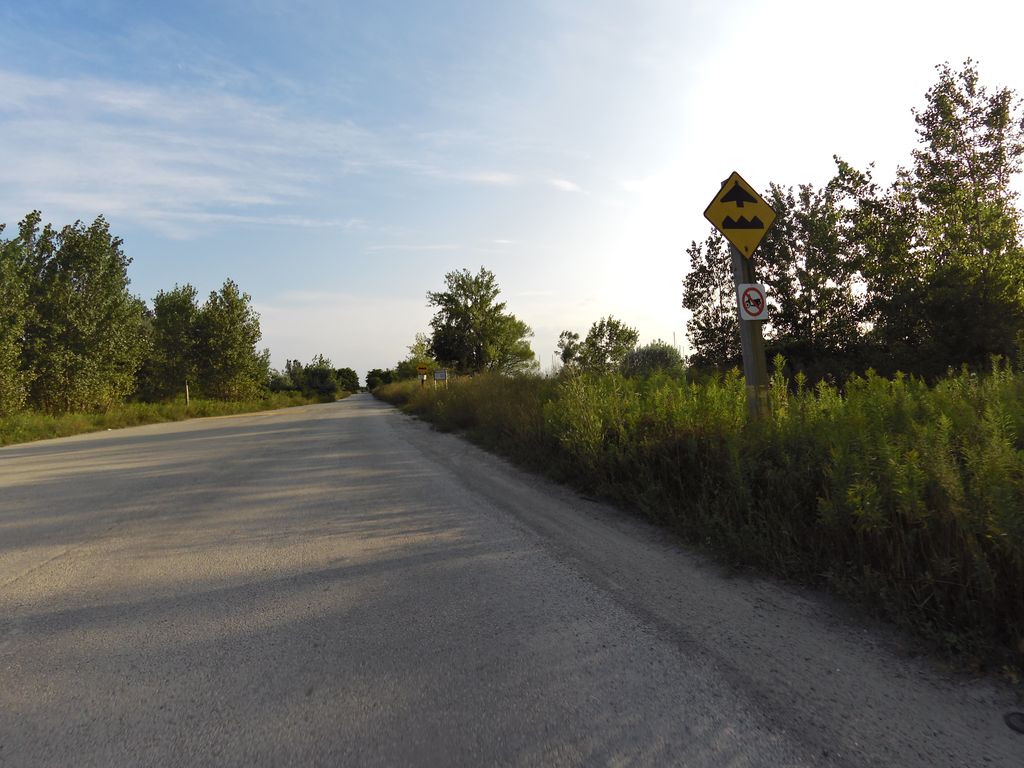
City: toronto